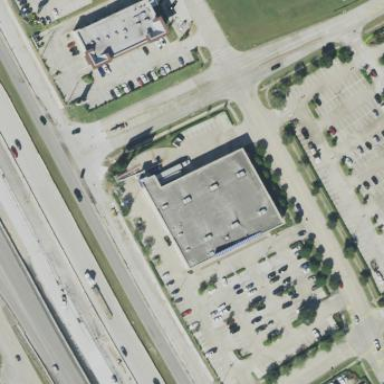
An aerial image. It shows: Building.